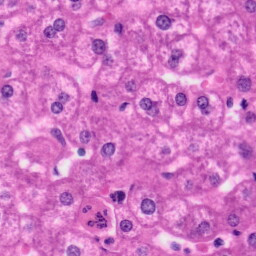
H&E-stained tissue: Liver